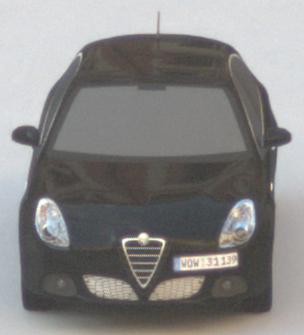
Make: Alfa Romeo
Model: Giulietta 1.4 TB 16V
Detailed model: Giulietta (940)
Model produced from: 2010/05
Model produced until: 2013/03
Doors: 5
Color: black
Road condition: dry road
Daytime: morning or afternoon
Contrast: low contrast